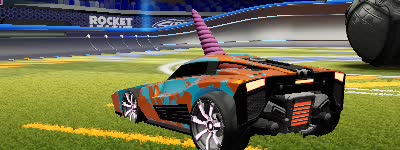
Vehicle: breakout